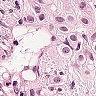
Metastatic tissue present: yes